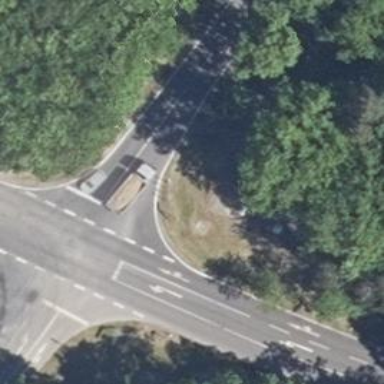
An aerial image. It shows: Emergency access point on the road.